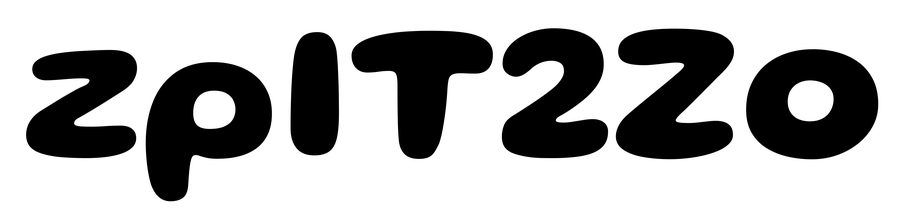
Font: Gluten_Bold